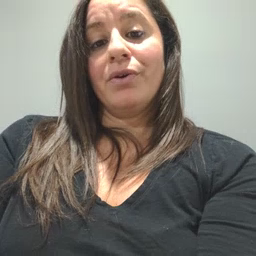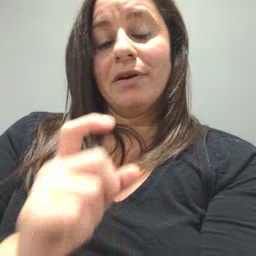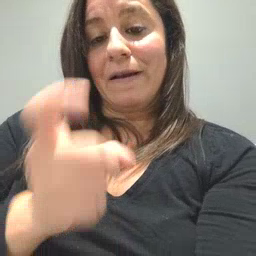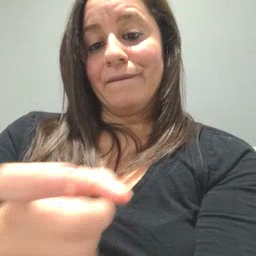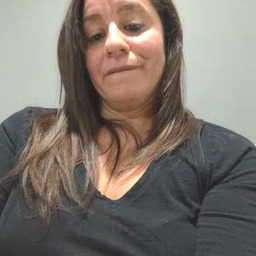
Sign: gift